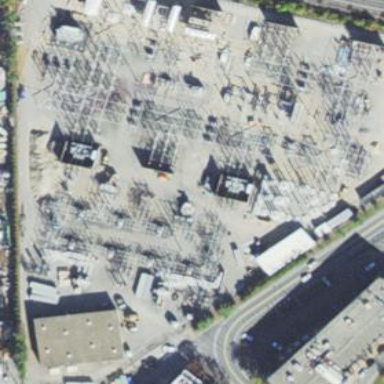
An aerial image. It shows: Outdoor substation at the transmission level.